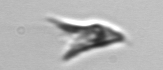
Label: Chrysochromulina_lanceolata